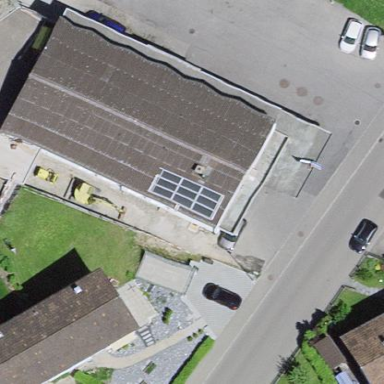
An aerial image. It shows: Building that houses car repair shop.